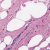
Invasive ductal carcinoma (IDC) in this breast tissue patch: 0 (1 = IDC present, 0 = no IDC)